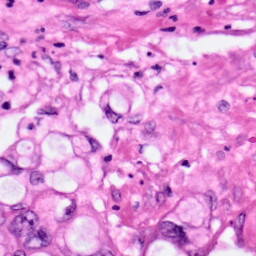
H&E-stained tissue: Pancreatic